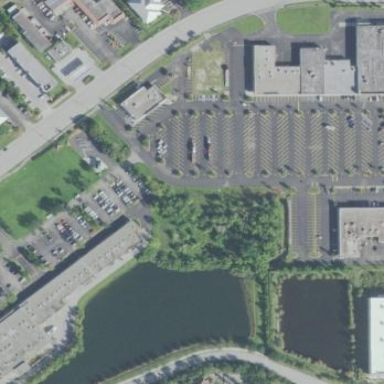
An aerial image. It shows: Retail area.